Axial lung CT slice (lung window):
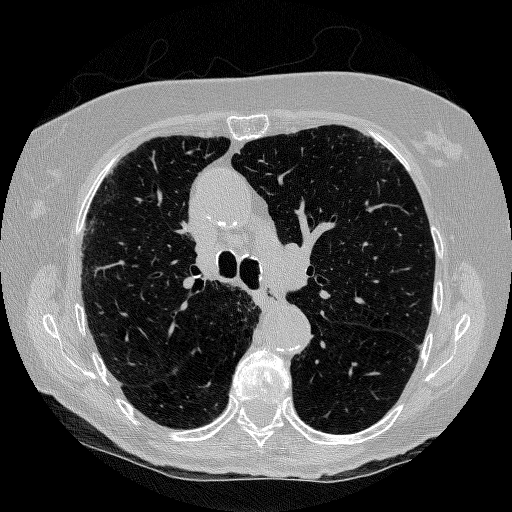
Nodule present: no